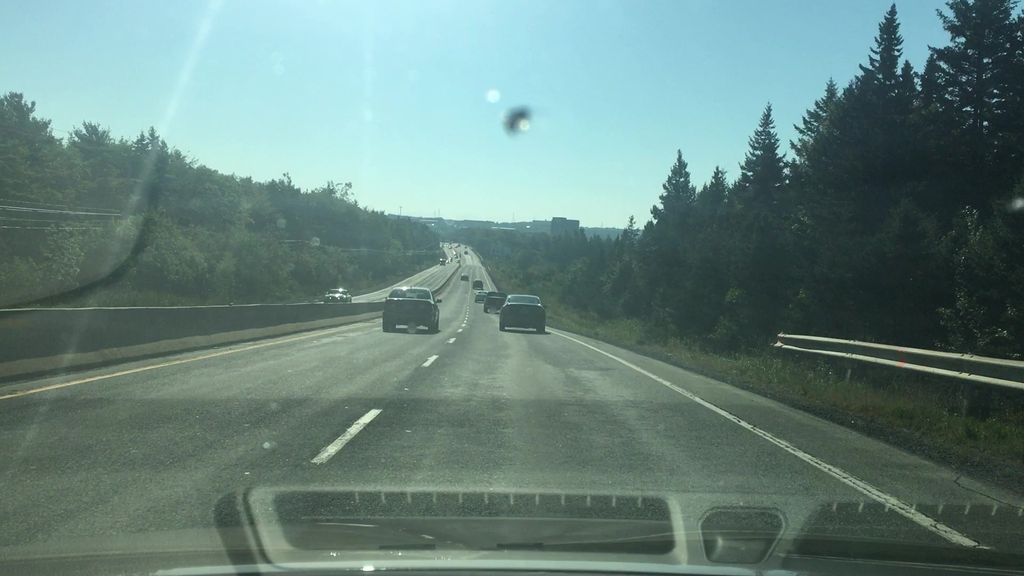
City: halifax